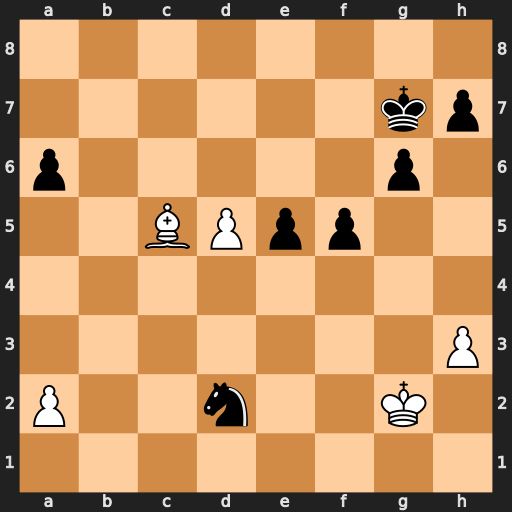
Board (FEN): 8/6kp/p5p1/2BPpp2/8/7P/P2n2K1/8
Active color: w
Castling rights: -
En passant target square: -
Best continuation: d6 Ne4 d7 Nxc5 d8=Q